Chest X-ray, PA view. Patient: 26 years old, sex F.
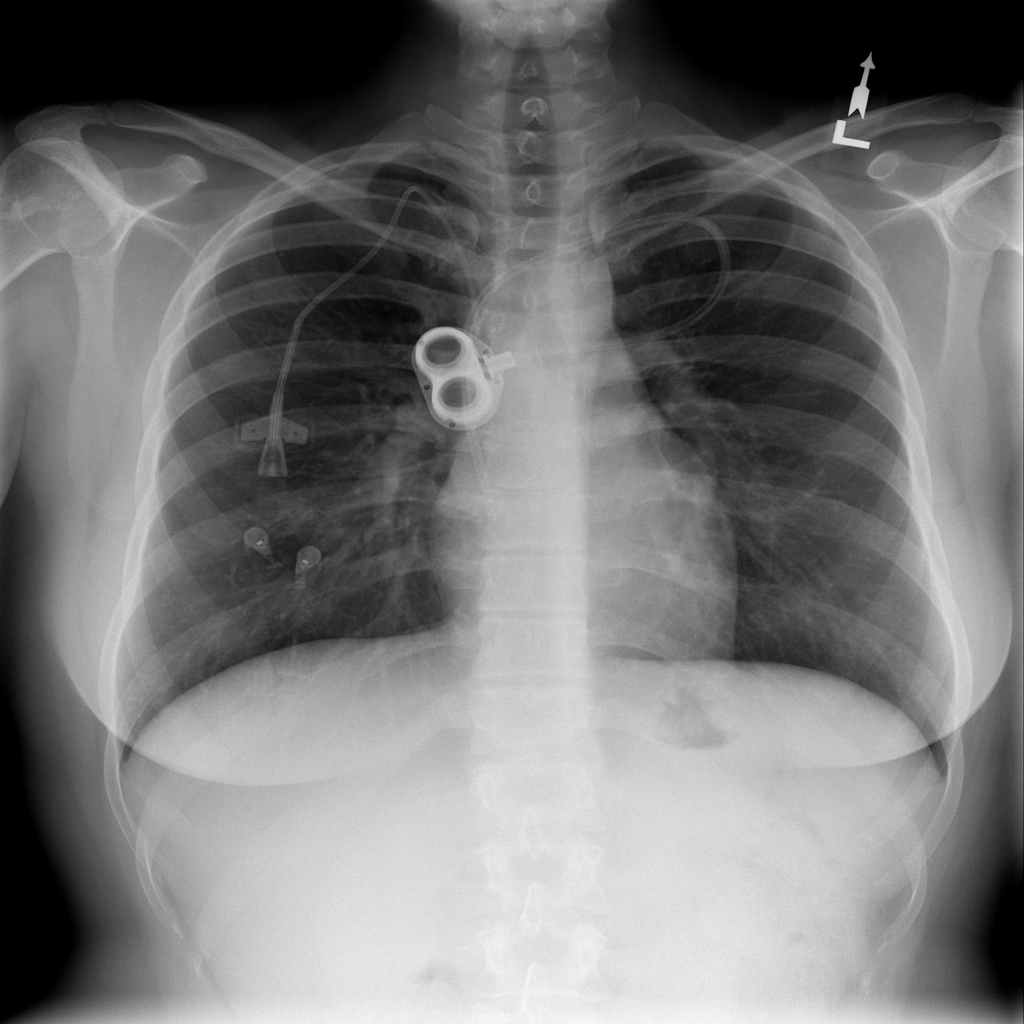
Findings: No Finding